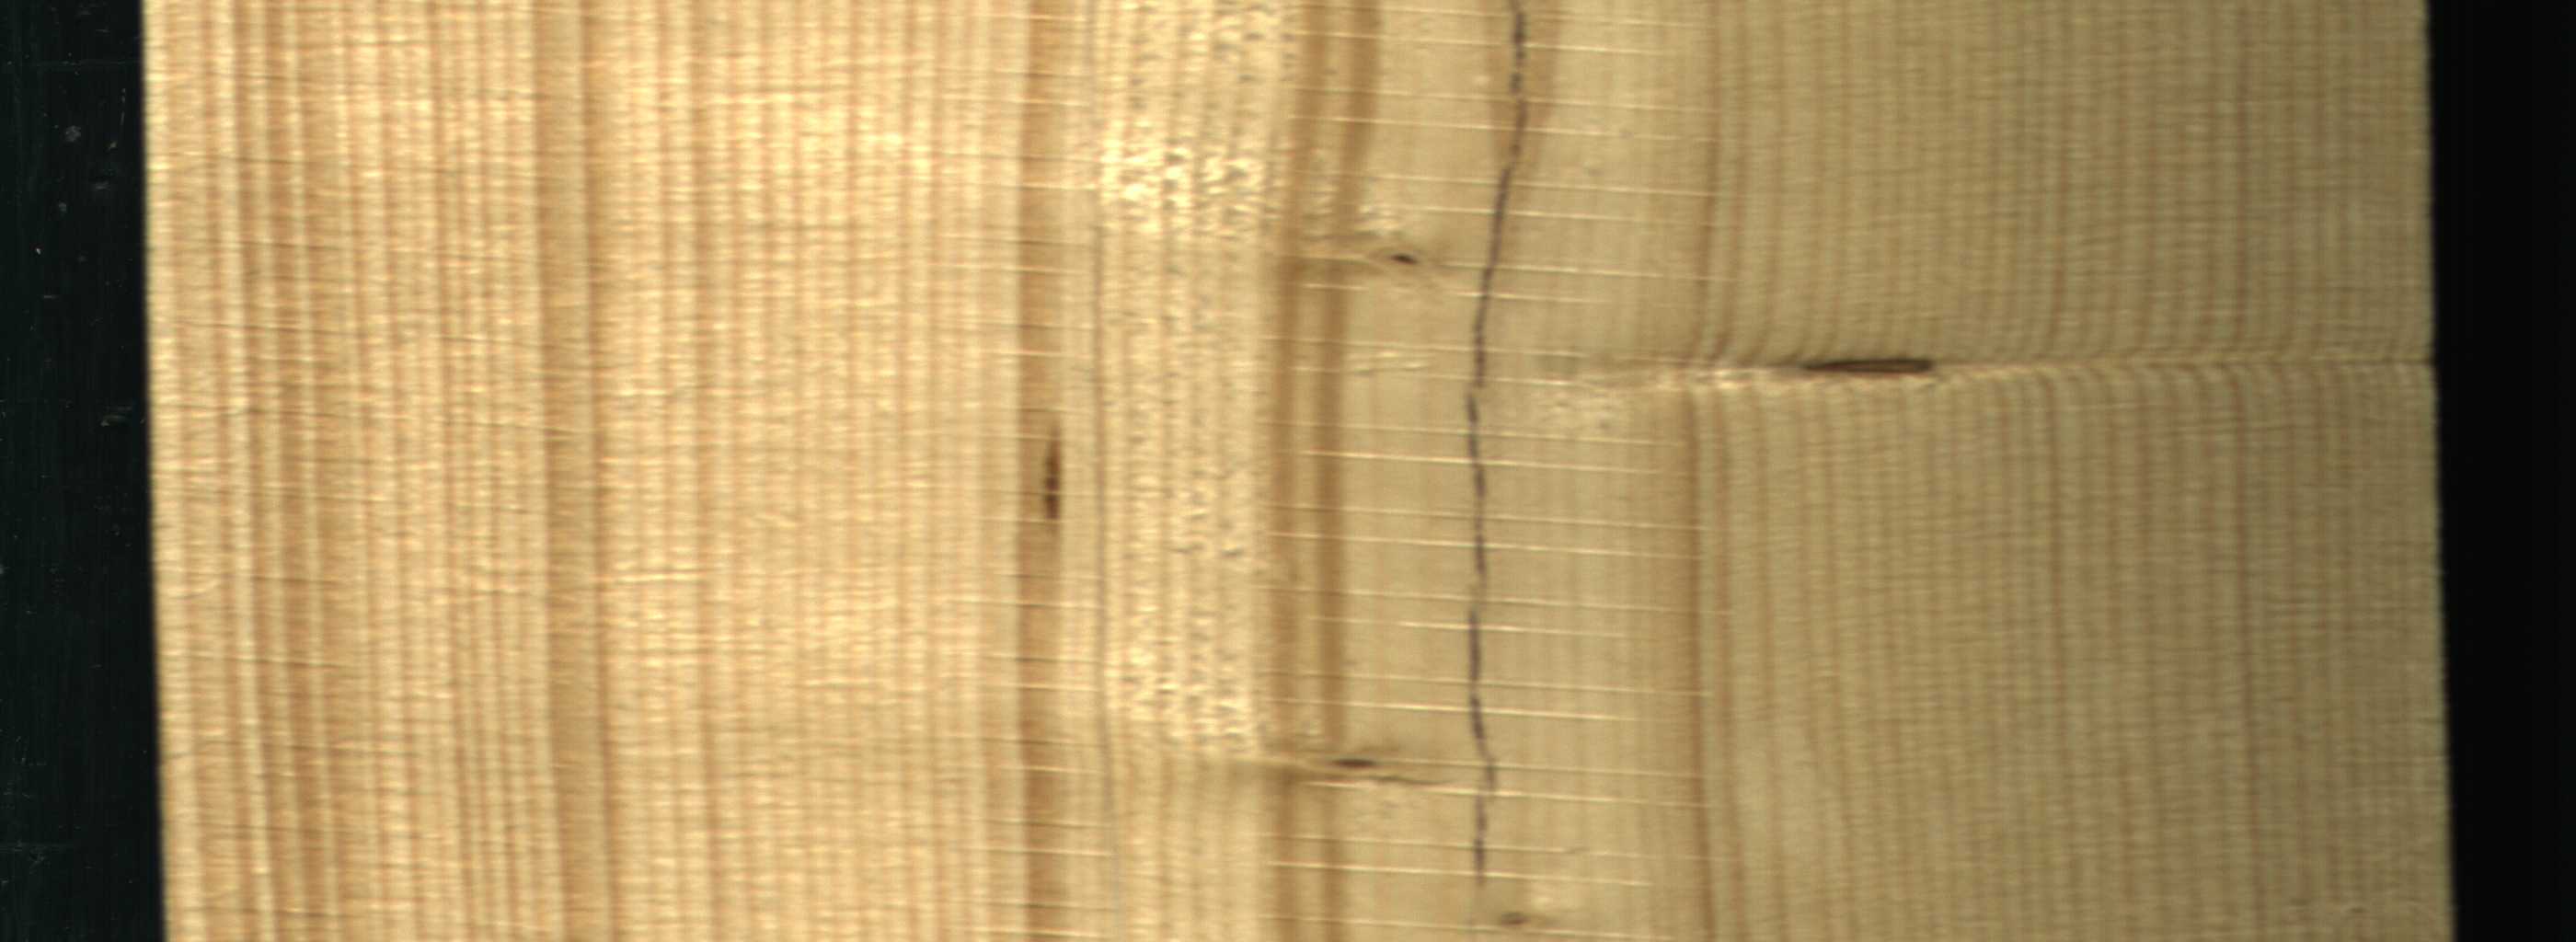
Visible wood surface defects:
resin
Crack
Live_Knot
Live_Knot
Live_Knot